Question: I have a list view where in there are 2 text view places next to each other. Now, this list will have around more than 100 items in it displaying around 10 items in a single page.
Now, as I scroll down the list for all the positions say from position 12 to how much ever it might be, view returns as null.
When I looked for this, got some results of getFirstVisiblePosition(); etc. How ever, I am not very clear on this.
Could any be able to tell me how can I solve this?
Here is my code,
'''
listview.setOnItemClickListener(new OnItemClickListener() {
@Override
public void onItemClick(AdapterView<?> arg,View view, int pos, long arg3) {
View parentView = (View) view.getParent();
parentView = listview.getChildAt(pos);
if (null != parentView) {
TextView dupid, dupdesc;
dupid = ((TextView) parentView.findViewById(R.id.dupitemId));
dupdesc = ((TextView) parentView.findViewById(R.id.dupitemIdDesc));
String duplicateId = dupid.getText().toString();
String duplicateDesc = dupdesc.getText().toString();
}
}
});
'''
When I scroll down say to 20 position,
this line
'''
parentView = listview.getChildAt(pos);
'''
throws me null.

Can any one help me in figuring out?
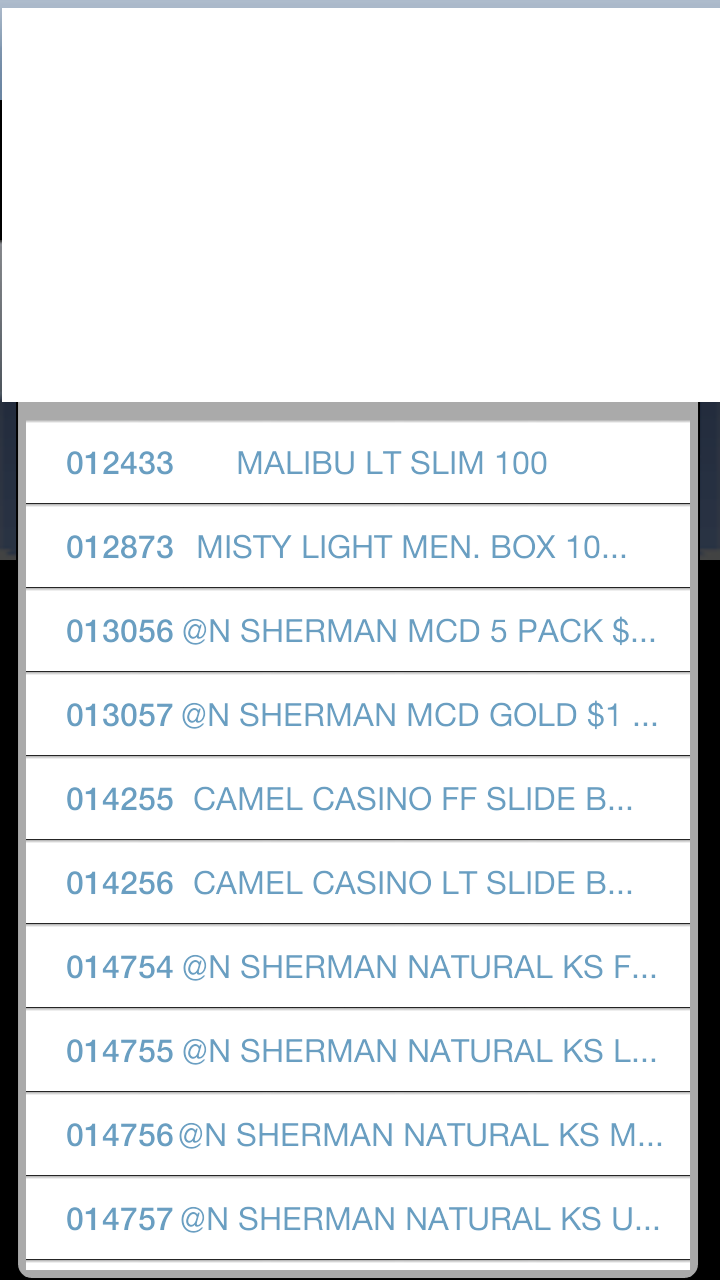
Answer: Isn't this all you need to do?
'''
listview.setOnItemClickListener(new OnItemClickListener() {
@Override
public void onItemClick(AdapterView<?> arg,View view, int pos, long arg3) {
TextView dupid, dupdesc;
dupid = ((TextView) view.findViewById(R.id.dupitemId));
dupdesc = ((TextView) view.findViewById(R.id.dupitemIdDesc));
String duplicateId = dupid.getText().toString();
String duplicateDesc = dupdesc.getText().toString();
}
});
'''